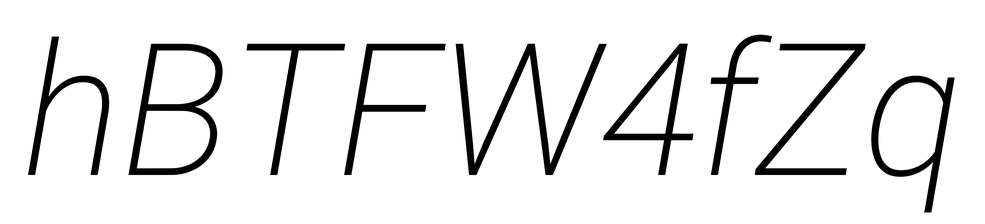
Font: Roboto-Italic_ExtraLight_Italic